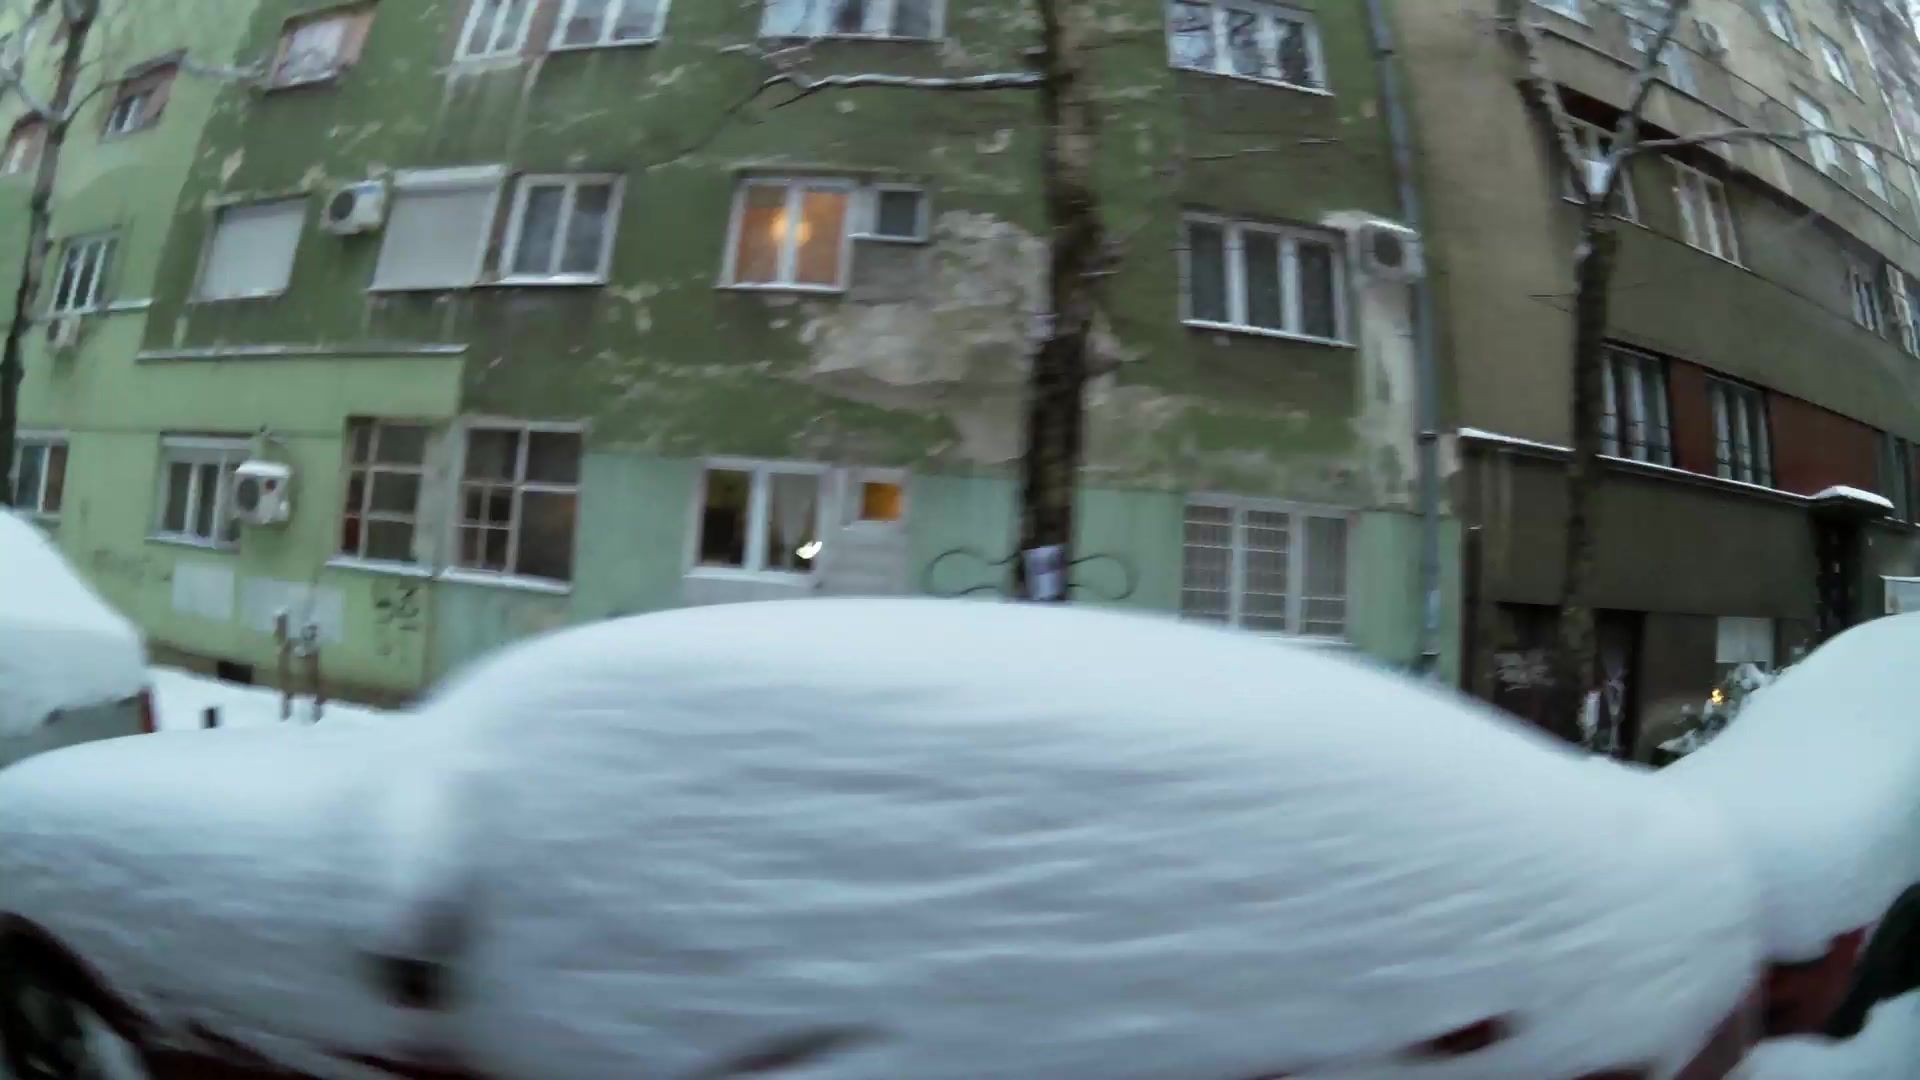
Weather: snowy
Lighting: day
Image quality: slightly poor
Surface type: walking surface
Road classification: residential
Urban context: urban centre
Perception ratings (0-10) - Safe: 1.35, Lively: 5.77, Beautiful: 5.12, Boring: 5.49, Depressing: 5.93, Wealthy: 3.18